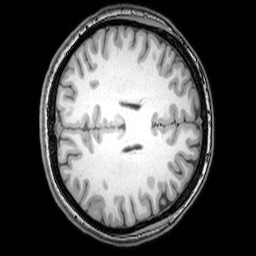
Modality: T1w
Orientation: axial
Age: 22
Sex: female
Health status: healthy
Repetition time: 0.081 s
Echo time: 0.037 s